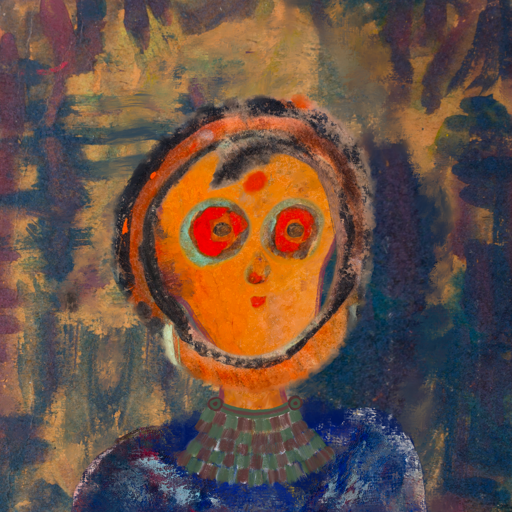
Background: InTheSun, Head And Neck Front: Hypocrite, Face Front: Sisters, Bust: Irani, Hair Front: Childish, Head Accessory: Blank, Second Necklace: After_Raid, Necklace: Blank, Baby: Blank